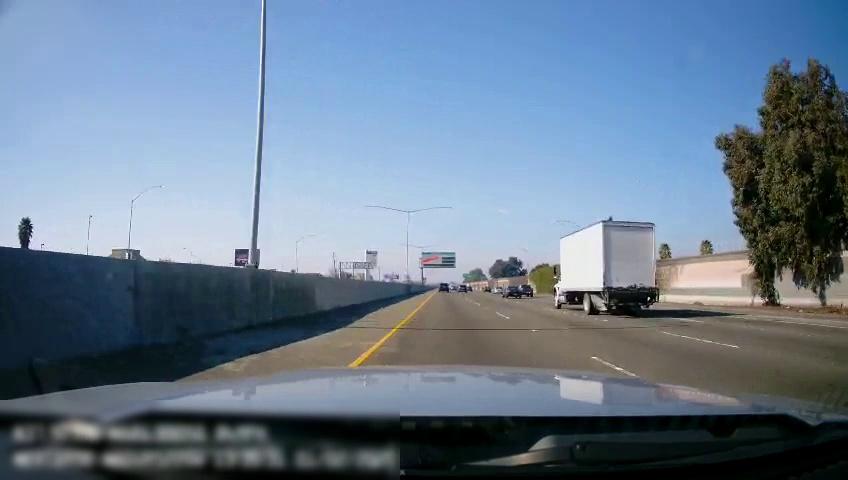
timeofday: Day
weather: Sunny
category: Drivable Space
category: Vehicles | SUV
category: Vehicles | Truck
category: Vehicles | Car
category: Vehicles | Car
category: Vehicles | Truck
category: Lanes | Current Lane
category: Lanes | Current Lane
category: Lanes | Alternate Lane
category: Lanes | Alternate Lane
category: Lanes | Alternate Lane
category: Traffic | Signs